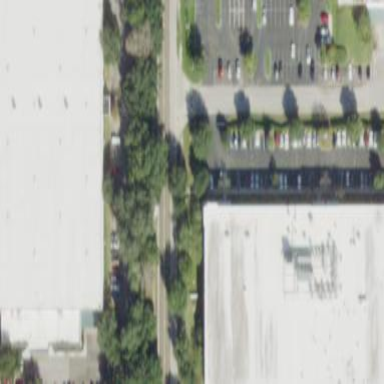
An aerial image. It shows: Warehouse building.